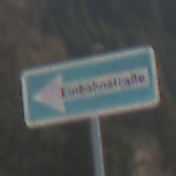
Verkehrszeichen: EinbahnstrasseLinksweisend
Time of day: Midday
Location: Outdoor (Nature)
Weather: PartlyCloudy
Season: NotSpecified
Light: Natural